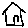
Label: house